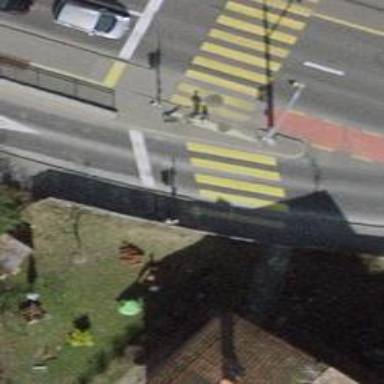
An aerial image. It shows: Road crossing with traffic signals.